Field crop: maize
Growth stage: 2
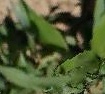
Species: maize